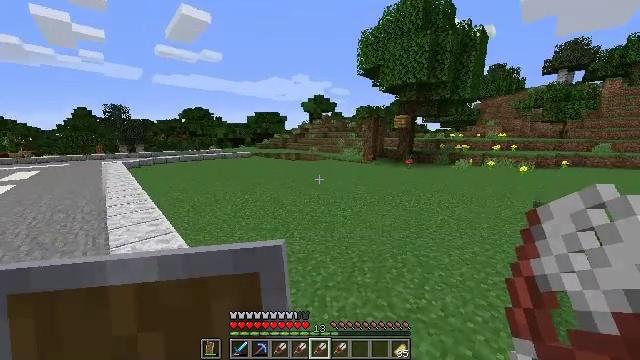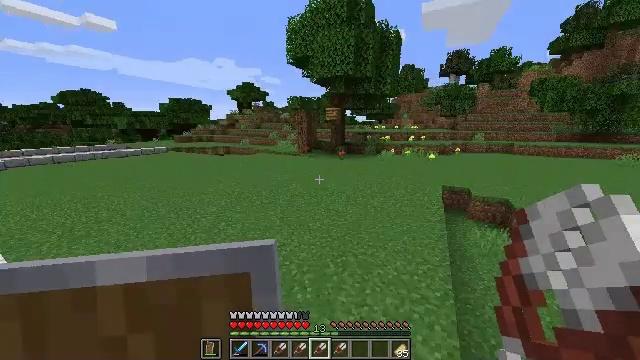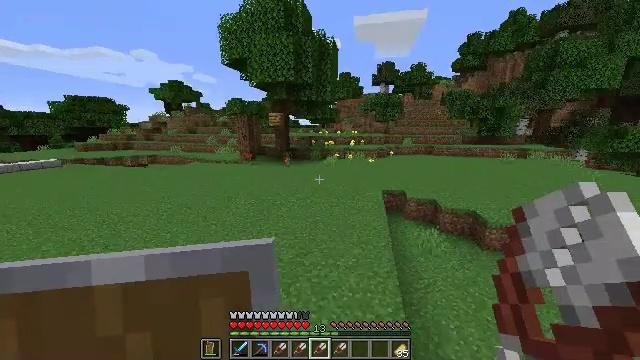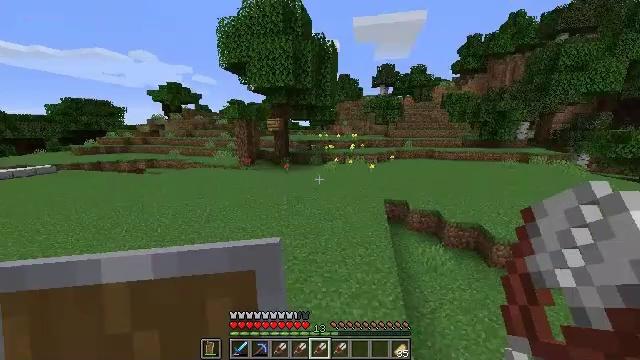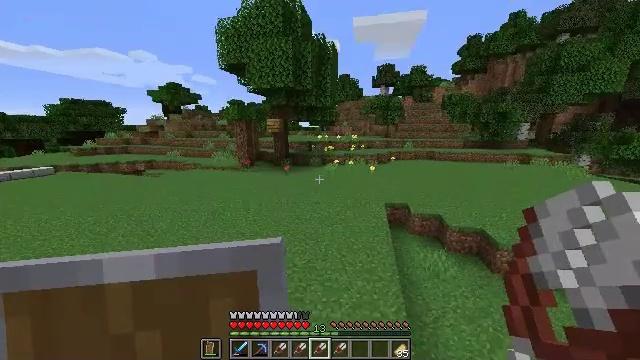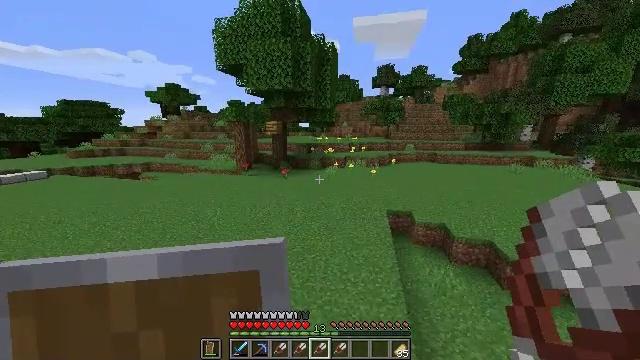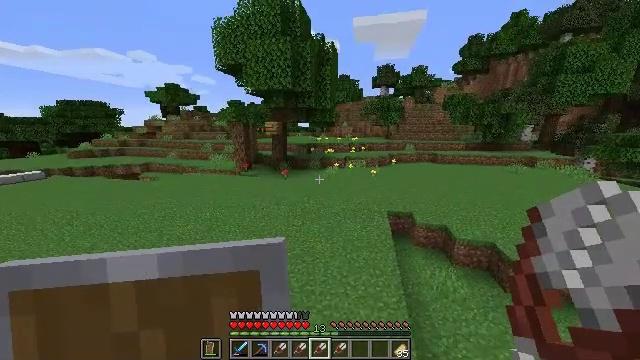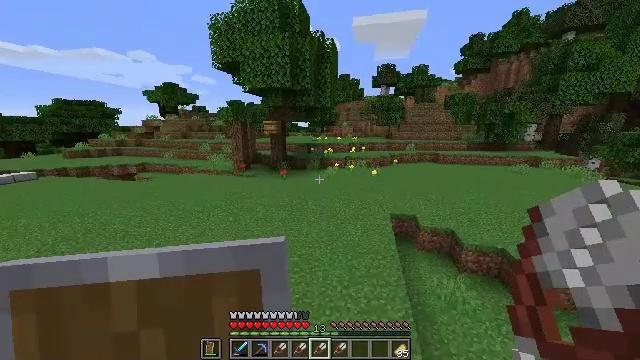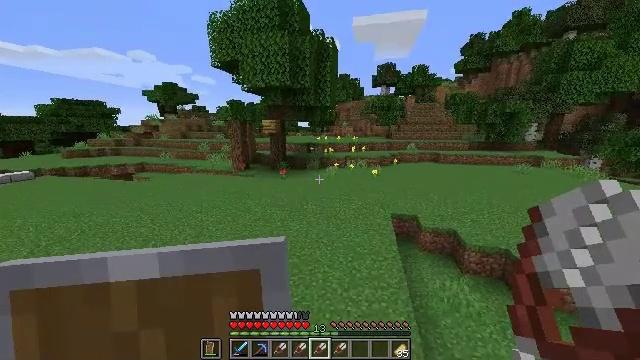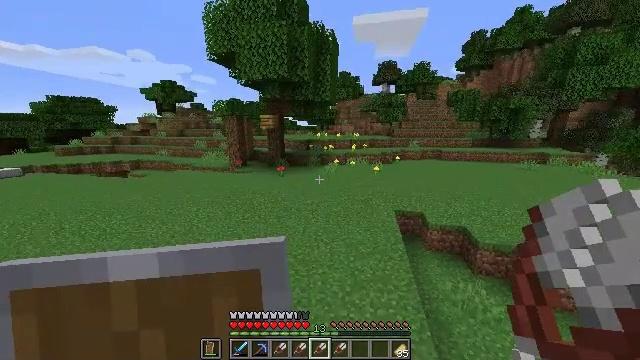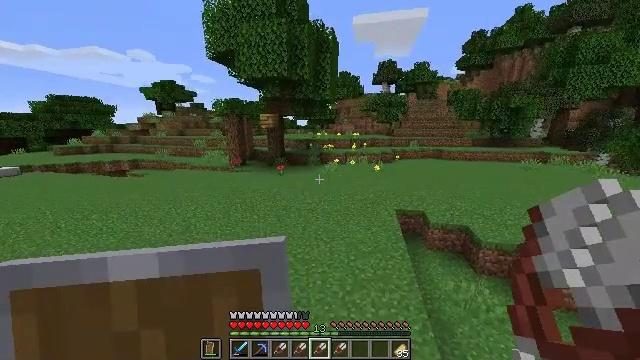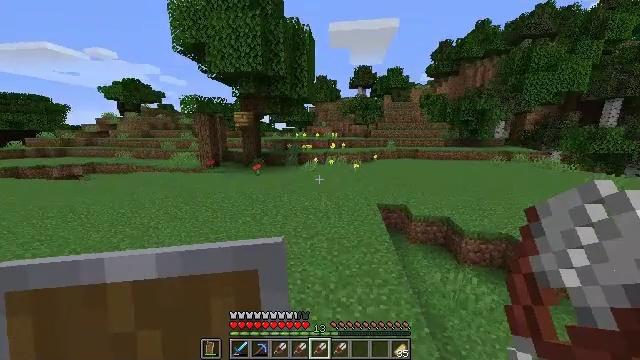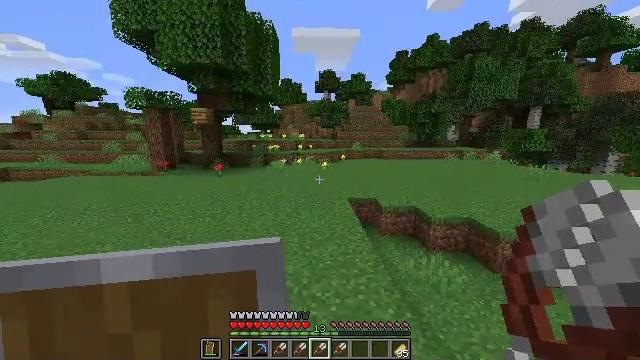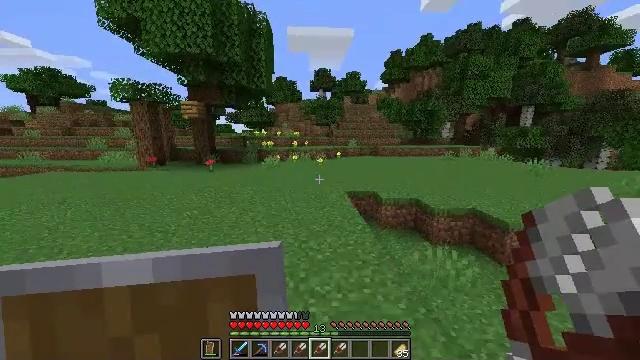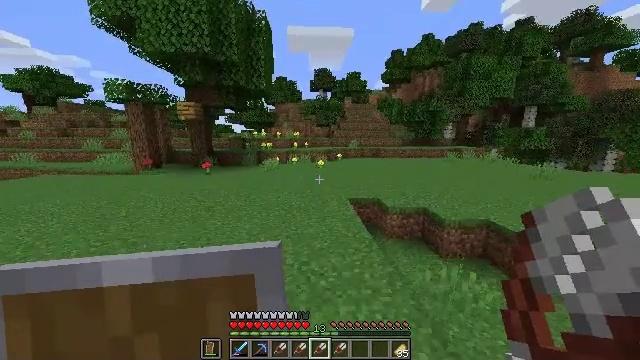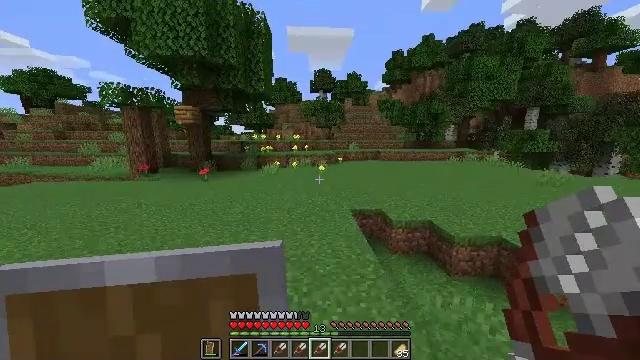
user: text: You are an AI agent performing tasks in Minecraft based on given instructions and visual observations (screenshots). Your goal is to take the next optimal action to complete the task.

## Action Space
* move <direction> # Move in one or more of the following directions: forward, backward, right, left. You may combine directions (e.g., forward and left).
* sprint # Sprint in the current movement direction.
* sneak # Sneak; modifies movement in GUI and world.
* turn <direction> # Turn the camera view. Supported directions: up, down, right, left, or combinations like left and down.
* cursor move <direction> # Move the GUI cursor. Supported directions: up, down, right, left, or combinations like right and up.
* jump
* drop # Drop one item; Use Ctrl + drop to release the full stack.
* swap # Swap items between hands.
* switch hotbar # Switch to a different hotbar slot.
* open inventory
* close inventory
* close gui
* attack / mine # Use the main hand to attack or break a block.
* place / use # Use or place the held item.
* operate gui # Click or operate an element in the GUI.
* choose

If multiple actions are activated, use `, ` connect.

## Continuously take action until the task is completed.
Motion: motion action
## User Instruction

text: Break the birch leaves block.
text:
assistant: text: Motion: move forward and move right, turn right and down, jump
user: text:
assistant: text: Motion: move forward and move right, turn right, jump
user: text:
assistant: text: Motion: move forward and move right, jump
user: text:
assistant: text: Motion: move forward and move right, jump
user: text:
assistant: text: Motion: move forward and move right, jump
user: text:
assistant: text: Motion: move forward, jump
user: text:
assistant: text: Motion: move forward, jump
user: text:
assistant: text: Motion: move forward, jump
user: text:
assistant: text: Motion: move forward, jump
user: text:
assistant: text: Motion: move forward, jump
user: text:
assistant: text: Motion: move forward, turn right and up, jump
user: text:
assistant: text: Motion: move forward, turn right and up, jump
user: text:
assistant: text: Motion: move forward, turn right, jump
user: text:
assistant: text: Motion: move forward, jump
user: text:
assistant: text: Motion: move forward, jump
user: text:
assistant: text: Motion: move forward, jump
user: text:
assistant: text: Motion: move forward, jump
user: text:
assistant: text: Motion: move forward, jump
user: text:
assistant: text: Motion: move forward, jump
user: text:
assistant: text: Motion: move forward, jump
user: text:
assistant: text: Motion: move forward, jump
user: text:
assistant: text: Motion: move forward, jump
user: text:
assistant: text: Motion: move forward, jump
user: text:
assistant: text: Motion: move forward, jump
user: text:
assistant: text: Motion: move forward, jump
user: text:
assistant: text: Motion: move forward, jump
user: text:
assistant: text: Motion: move forward, jump
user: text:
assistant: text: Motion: move forward, jump
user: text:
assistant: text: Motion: move forward, jump
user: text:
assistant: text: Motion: move forward, jump